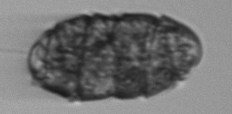
Label: Margalefidinium